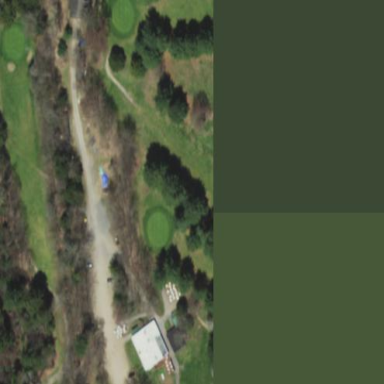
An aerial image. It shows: Rough area in golf course.